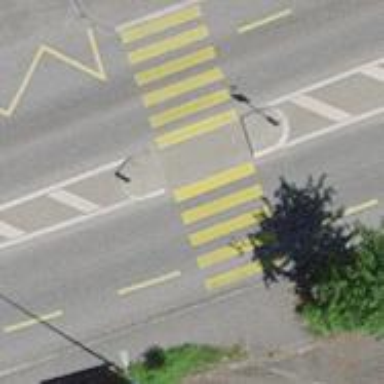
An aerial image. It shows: Uncontrolled zebra crossing on the road.